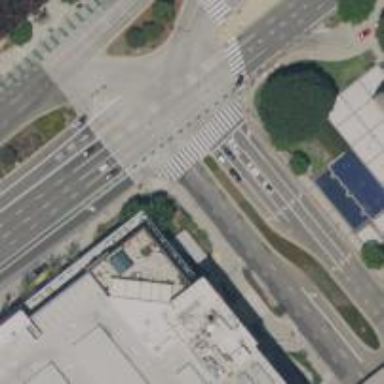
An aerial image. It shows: Zebra crossing on the road.